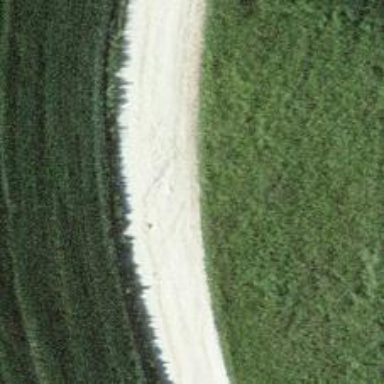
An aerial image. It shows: Service road with gravel surface.